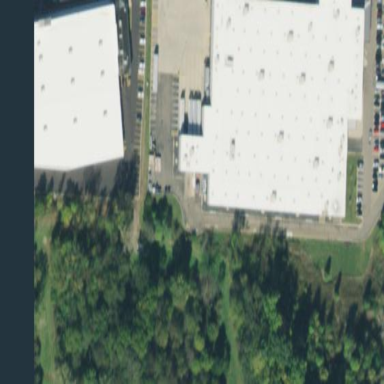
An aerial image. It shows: Retail building with wholesale shop.